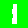
Digit: 1